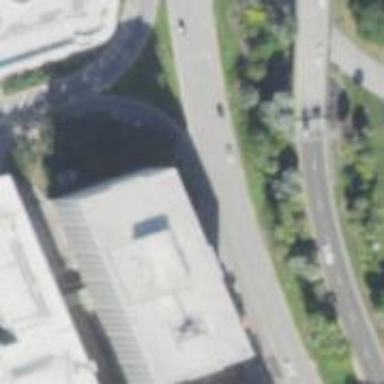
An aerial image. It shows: Building.